Field crop: maize
Growth stage: 1
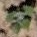
Species: chenopodium